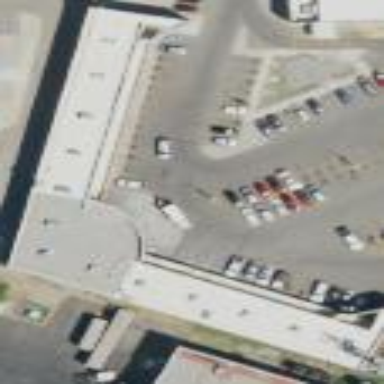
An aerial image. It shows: Commercial building.